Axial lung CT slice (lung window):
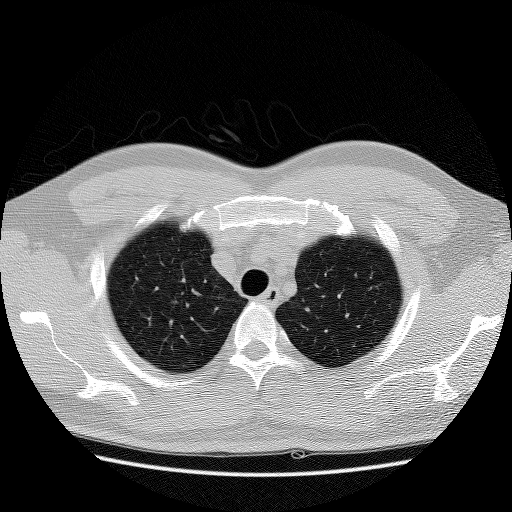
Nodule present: no